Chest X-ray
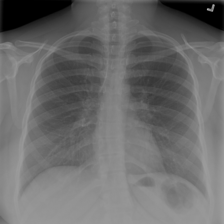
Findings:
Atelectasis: negative
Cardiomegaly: negative
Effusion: negative
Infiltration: negative
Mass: negative
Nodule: negative
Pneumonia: negative
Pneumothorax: negative
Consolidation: negative
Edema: negative
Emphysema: negative
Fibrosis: negative
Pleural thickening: negative
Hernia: negative